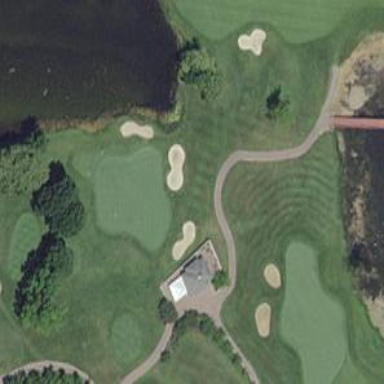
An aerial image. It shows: Footway that serves as golf path.